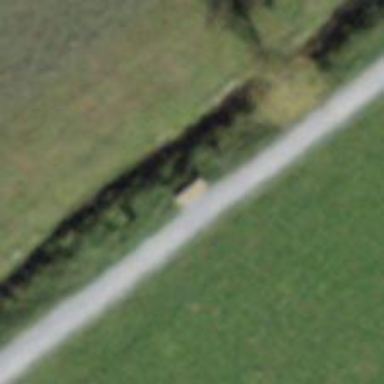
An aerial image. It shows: Bench.